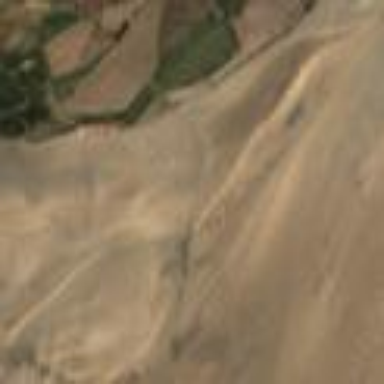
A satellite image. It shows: Scenic landscape of sand dunes.